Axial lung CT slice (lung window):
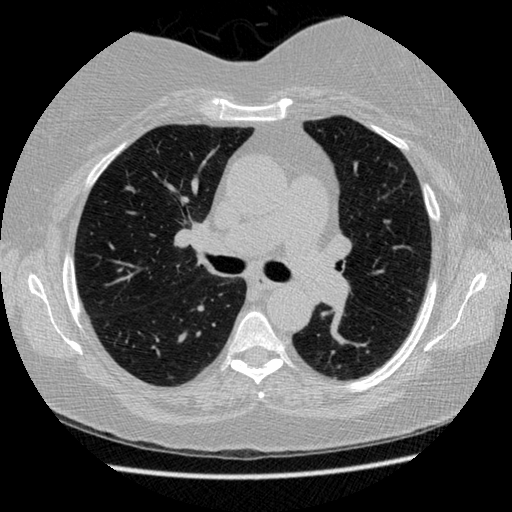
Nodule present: no